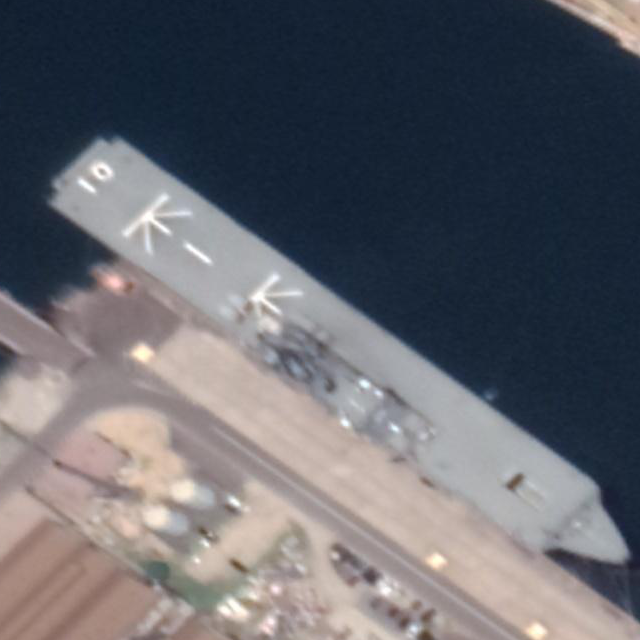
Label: assault